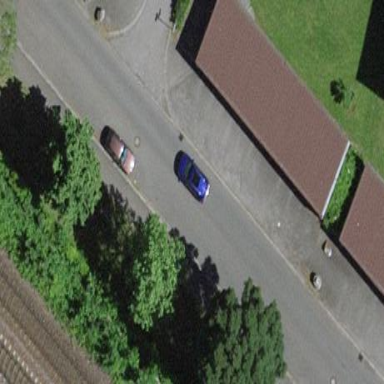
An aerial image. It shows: Group of garages.